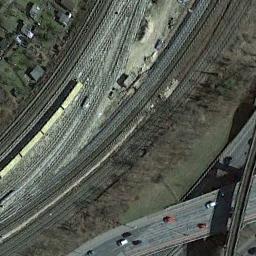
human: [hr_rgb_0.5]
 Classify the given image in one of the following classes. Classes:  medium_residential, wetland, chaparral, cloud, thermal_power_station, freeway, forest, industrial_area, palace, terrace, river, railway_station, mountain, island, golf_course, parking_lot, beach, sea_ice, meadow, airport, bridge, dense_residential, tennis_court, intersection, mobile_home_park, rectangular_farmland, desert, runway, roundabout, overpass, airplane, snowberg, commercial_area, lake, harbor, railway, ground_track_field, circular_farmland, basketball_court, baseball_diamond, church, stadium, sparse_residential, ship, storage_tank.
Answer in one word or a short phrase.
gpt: railway